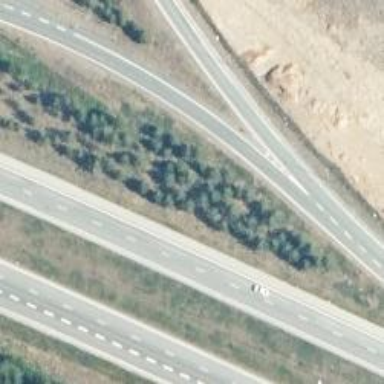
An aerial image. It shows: Asphalt motorway link.